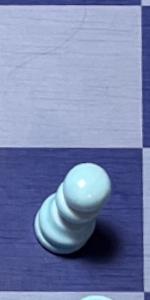
Label: Pawn_White